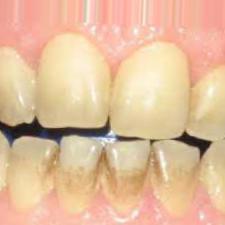
Condition: Tooth Discoloration